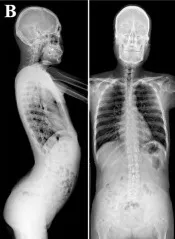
Imagological examination of two patients. (B) X-ray examination of the spine of patient 2 (III-10). The left image shows increased physiological curvature of the lumbar spine and an upturned sacrum. The right image shows a slight curvature of the spine, a straight cervical spine.
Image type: radiology (x_ray)